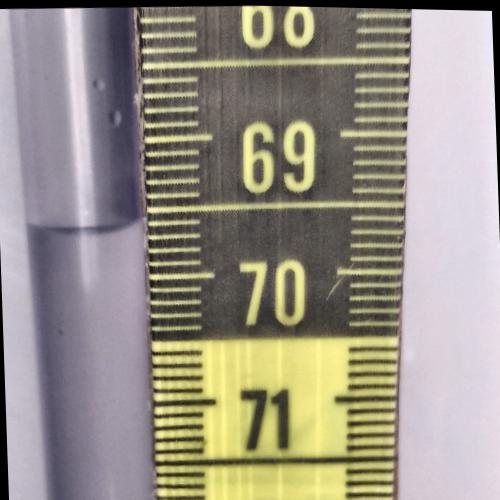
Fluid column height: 69.6 cm